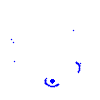
Particle: electron